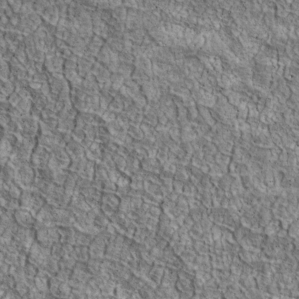
Label: non_frost